Field crop: maize
Growth stage: 1
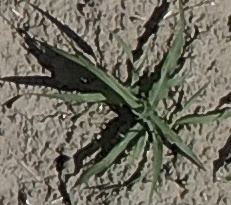
Species: sorghum